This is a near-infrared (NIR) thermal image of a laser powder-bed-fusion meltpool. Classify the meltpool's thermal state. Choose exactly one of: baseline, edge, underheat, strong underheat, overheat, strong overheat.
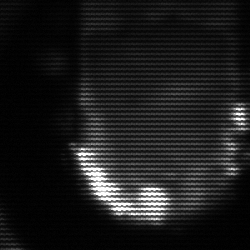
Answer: baseline